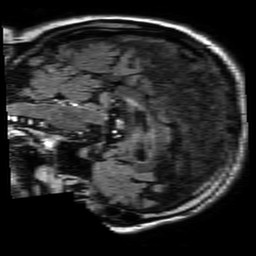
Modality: FLAIR
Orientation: sagittal
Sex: male
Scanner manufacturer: philips
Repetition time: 11 s
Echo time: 0.125 s